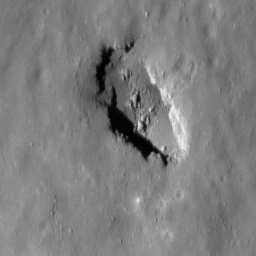
Pit: Stevinus 1
Host crater: Stevinus
Host type: impact_melt
Lunar coordinates: latitude -32.426, longitude 54.638